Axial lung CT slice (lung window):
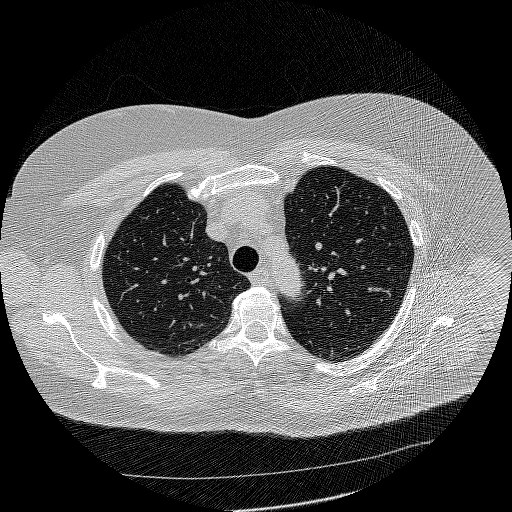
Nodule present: no